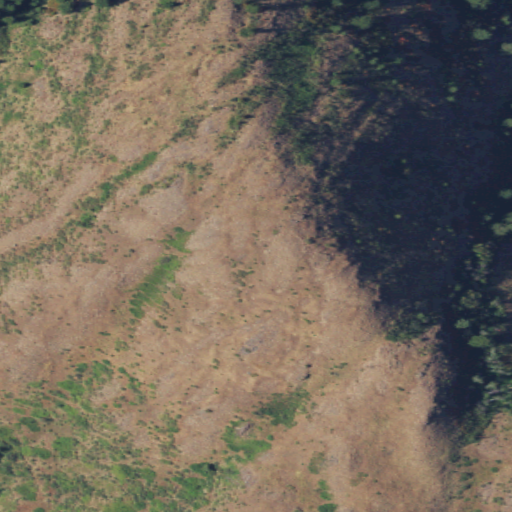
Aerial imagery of mountain in Washington named Snow Peak containing shrub, evergreen forest, and grassland